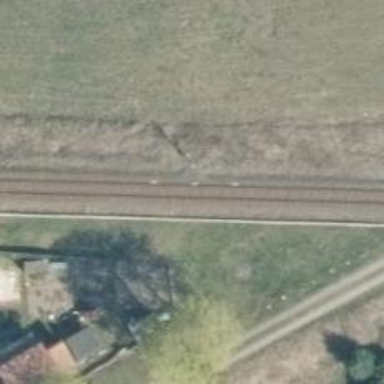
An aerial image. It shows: Signal light at railway crossing.